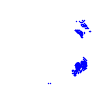
Particle: electron